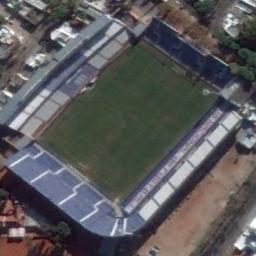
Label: stadium